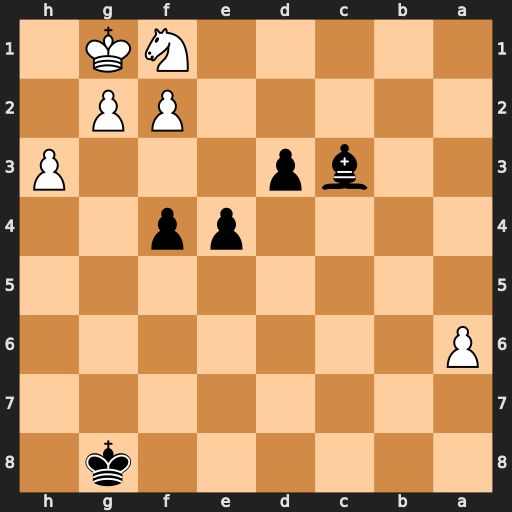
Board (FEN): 6k1/8/P7/8/4pp2/2bp3P/5PP1/5NK1
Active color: b
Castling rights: -
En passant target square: -
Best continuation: Bd4 a7 Bxa7